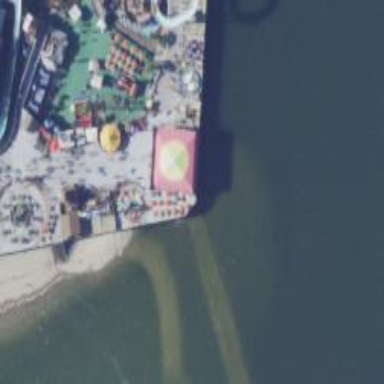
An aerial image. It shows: Big wheel attraction.